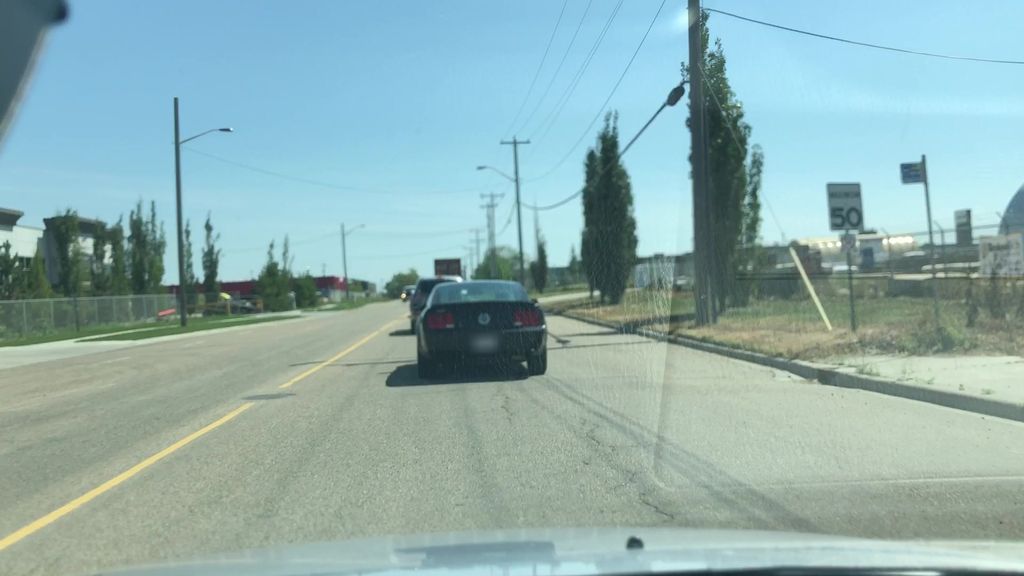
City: edmonton